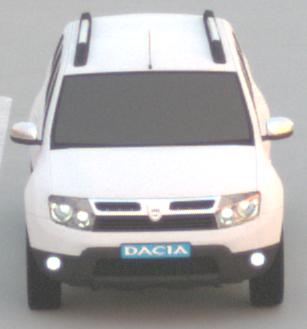
Make: Dacia
Model: Duster dCi 110 FAP
Detailed model: Duster (I)
Model produced from: 2010/06
Model produced until: 2013/11
Doors: 5
Color: white
Road condition: dry road
Daytime: sunrise or sunset
Contrast: medium contrast